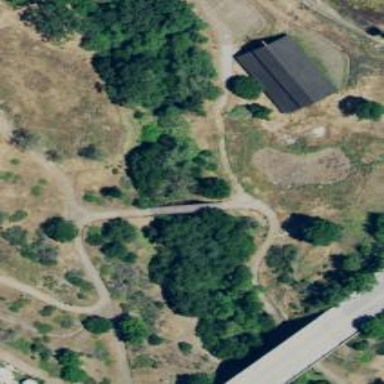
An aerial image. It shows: Service road used as golf cart path.